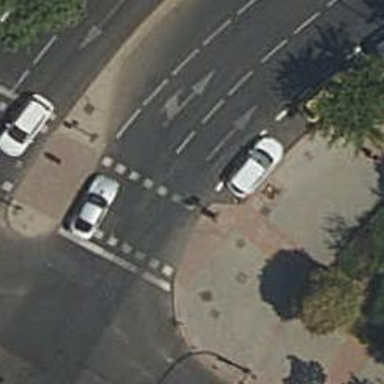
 there are traffic signals and zebra crossing."